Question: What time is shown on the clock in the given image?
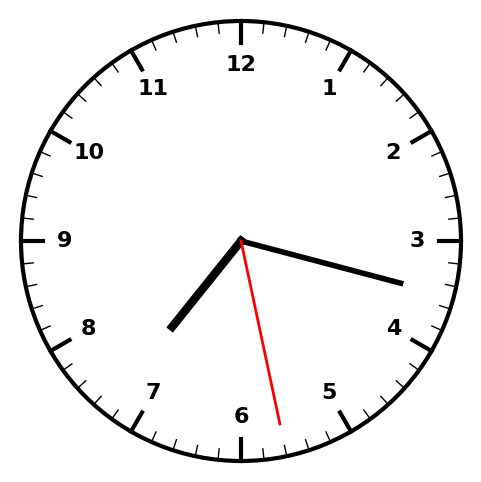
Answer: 07:17:28